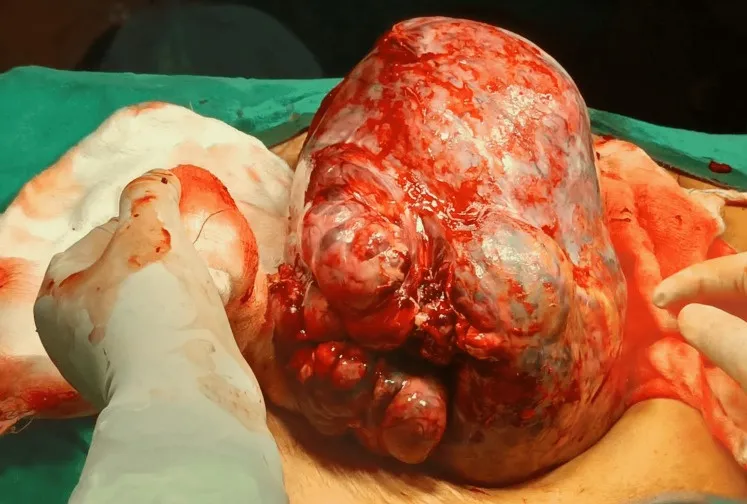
Intra-operative image of right ovarian mass.
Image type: medical_photograph (other_medical_photograph)